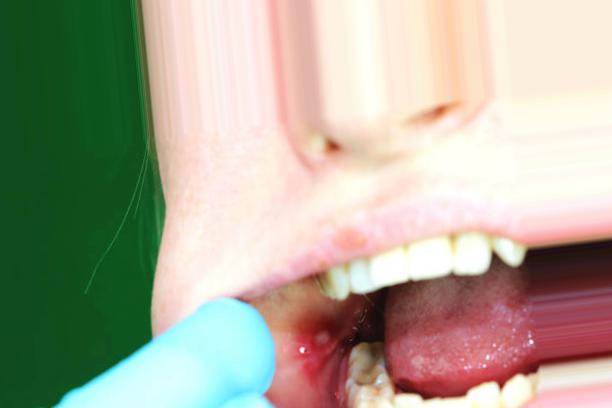
Condition: Mouth Ulcer